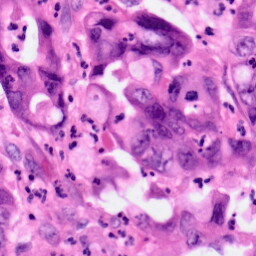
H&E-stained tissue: Pancreatic